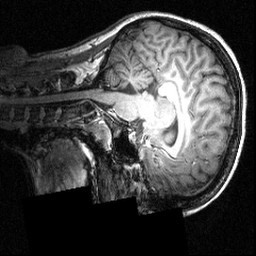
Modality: T1w
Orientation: sagittal
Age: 21
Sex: female
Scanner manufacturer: siemens
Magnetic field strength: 3.951 T
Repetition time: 1.5 s
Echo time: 0.00335 s